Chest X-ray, PA view. Patient: 41 years old, sex F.
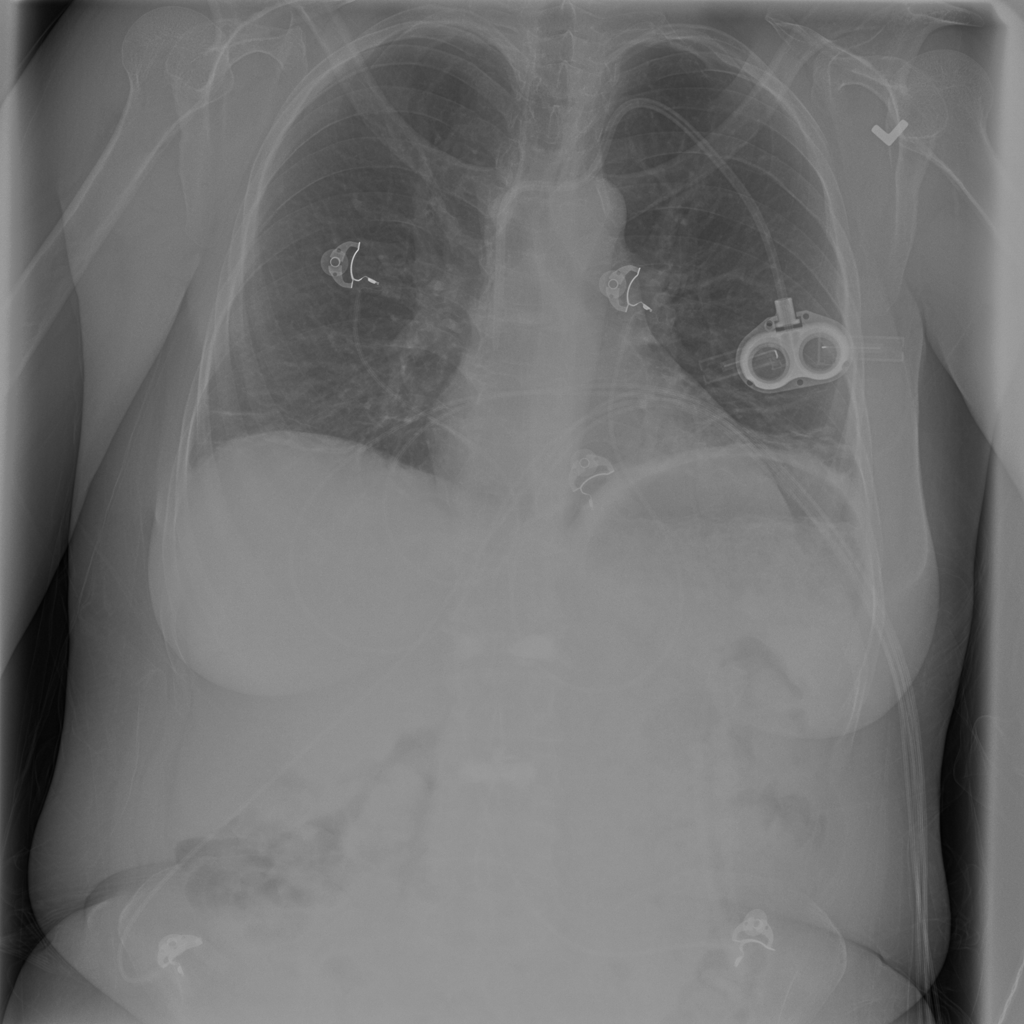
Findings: No Finding